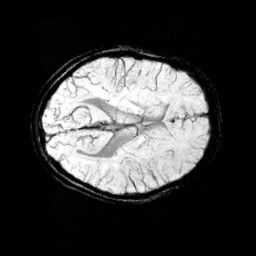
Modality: minIP
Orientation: axial
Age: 11
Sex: female
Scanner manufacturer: siemens
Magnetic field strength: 3 T
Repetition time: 0.027 s
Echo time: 0.02 s